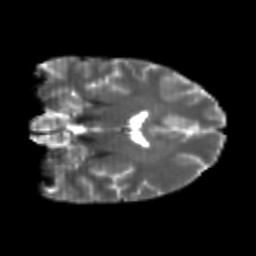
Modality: T2w
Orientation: coronal
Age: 24
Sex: male
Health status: healthy
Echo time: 0.074 s